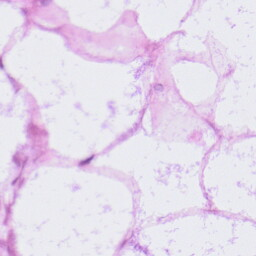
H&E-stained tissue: LymphNode